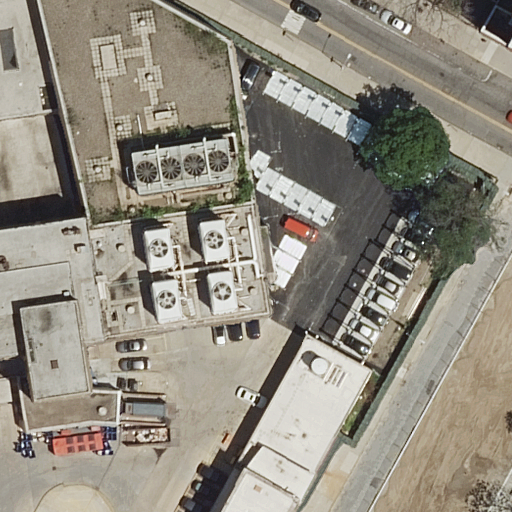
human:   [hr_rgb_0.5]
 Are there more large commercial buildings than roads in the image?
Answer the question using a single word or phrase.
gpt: no

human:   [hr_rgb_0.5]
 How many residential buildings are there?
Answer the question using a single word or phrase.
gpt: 1

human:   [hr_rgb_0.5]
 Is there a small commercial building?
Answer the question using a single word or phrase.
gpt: no

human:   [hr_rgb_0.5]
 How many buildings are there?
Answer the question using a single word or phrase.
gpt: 2

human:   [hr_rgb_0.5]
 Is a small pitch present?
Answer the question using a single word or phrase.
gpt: no

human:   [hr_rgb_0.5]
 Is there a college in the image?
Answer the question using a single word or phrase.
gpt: yes

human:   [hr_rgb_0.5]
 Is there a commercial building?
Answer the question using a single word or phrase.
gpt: no

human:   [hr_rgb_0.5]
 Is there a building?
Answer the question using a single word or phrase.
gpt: yes

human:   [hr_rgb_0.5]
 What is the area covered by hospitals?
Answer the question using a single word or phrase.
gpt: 2806m2

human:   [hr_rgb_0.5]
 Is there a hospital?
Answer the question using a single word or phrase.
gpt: yes

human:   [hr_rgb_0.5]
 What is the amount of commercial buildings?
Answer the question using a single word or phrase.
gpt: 0

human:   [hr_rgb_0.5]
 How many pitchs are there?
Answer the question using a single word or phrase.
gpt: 1

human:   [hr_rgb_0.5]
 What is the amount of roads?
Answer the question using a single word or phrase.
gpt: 3

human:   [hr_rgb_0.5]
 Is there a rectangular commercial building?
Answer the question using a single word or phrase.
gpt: no

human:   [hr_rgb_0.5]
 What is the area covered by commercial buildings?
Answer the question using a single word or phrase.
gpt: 0m2

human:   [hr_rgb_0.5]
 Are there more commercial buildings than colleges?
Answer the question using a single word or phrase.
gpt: no

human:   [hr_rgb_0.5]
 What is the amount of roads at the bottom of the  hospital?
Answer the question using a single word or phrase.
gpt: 3

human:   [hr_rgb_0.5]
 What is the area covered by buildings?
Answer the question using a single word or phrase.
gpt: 7101m2

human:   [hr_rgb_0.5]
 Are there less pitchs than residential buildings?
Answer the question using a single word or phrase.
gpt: no

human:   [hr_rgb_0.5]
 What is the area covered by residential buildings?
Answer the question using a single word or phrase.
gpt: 4439m2

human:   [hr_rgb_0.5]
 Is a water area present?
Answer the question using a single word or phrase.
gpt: no

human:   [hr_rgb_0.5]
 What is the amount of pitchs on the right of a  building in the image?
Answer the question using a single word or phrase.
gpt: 1

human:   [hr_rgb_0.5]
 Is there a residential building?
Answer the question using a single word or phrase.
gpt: yes

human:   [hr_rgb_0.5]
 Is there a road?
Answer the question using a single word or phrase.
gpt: yes

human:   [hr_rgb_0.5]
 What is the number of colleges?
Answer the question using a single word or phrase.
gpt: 1

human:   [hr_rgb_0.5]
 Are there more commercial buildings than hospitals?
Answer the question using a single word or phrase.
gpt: no

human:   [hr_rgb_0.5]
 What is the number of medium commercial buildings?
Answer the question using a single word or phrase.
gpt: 0

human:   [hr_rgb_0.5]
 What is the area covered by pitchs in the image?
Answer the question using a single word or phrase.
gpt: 756m2

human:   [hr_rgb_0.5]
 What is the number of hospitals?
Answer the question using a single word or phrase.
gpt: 1

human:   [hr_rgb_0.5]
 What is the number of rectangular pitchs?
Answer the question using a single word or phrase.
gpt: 1

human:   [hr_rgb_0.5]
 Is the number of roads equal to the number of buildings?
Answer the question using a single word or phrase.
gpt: no

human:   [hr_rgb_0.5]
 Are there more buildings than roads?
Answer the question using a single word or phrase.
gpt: no

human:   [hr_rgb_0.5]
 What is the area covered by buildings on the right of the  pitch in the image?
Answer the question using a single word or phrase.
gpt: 0m2

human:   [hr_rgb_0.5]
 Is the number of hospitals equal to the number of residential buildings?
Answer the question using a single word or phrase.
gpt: yes

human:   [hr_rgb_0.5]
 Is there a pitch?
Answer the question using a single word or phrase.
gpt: yes

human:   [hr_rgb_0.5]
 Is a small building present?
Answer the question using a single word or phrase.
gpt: no

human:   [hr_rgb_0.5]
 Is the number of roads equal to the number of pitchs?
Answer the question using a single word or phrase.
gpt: no

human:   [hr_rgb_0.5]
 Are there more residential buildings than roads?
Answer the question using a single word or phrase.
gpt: no

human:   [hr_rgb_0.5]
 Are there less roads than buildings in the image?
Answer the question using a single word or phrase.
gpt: no

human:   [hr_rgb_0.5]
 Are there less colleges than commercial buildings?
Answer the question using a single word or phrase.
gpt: no

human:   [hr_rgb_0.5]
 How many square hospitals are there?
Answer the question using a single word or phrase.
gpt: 0

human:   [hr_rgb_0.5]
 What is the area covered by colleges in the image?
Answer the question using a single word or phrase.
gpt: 0m2

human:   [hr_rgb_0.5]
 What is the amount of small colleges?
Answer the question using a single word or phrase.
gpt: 1

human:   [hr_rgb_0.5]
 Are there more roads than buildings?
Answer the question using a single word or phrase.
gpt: yes

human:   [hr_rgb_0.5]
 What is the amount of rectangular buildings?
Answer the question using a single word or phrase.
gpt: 0

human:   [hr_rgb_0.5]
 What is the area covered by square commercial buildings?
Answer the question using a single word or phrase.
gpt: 0m2

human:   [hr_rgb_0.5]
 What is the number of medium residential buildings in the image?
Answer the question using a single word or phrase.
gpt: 0

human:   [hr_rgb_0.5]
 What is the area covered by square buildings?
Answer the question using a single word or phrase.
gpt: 0m2

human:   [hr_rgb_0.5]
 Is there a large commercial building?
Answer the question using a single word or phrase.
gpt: no

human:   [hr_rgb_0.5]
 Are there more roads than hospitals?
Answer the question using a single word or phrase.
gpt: yes

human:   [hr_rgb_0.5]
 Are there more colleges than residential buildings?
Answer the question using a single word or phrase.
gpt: no

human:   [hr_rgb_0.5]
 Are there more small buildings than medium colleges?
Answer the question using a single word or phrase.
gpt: no

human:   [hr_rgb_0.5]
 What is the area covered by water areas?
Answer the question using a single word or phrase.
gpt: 0m2

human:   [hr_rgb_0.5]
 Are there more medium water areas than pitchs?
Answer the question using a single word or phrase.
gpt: no

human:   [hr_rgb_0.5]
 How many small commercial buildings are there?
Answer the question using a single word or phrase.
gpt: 0

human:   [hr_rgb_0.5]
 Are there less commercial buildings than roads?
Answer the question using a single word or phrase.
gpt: yes

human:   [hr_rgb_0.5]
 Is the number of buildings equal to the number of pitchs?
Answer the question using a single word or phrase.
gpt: no

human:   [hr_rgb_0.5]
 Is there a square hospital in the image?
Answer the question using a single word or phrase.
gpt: no

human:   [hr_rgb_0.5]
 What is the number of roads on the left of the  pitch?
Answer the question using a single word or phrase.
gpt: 0

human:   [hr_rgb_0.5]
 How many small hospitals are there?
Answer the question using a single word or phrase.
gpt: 0

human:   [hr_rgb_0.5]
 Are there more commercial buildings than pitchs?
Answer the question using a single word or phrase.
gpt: no

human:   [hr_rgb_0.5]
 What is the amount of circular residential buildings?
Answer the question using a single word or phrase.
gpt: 0

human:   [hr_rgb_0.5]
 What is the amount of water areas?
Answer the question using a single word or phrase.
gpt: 0

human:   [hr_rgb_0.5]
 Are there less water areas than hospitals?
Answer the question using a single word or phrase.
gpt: yes